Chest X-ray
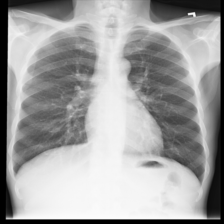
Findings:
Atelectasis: negative
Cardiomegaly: negative
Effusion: negative
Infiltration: negative
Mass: negative
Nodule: negative
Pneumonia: negative
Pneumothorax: negative
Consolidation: negative
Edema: negative
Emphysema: negative
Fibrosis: negative
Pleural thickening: negative
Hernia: negative